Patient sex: M
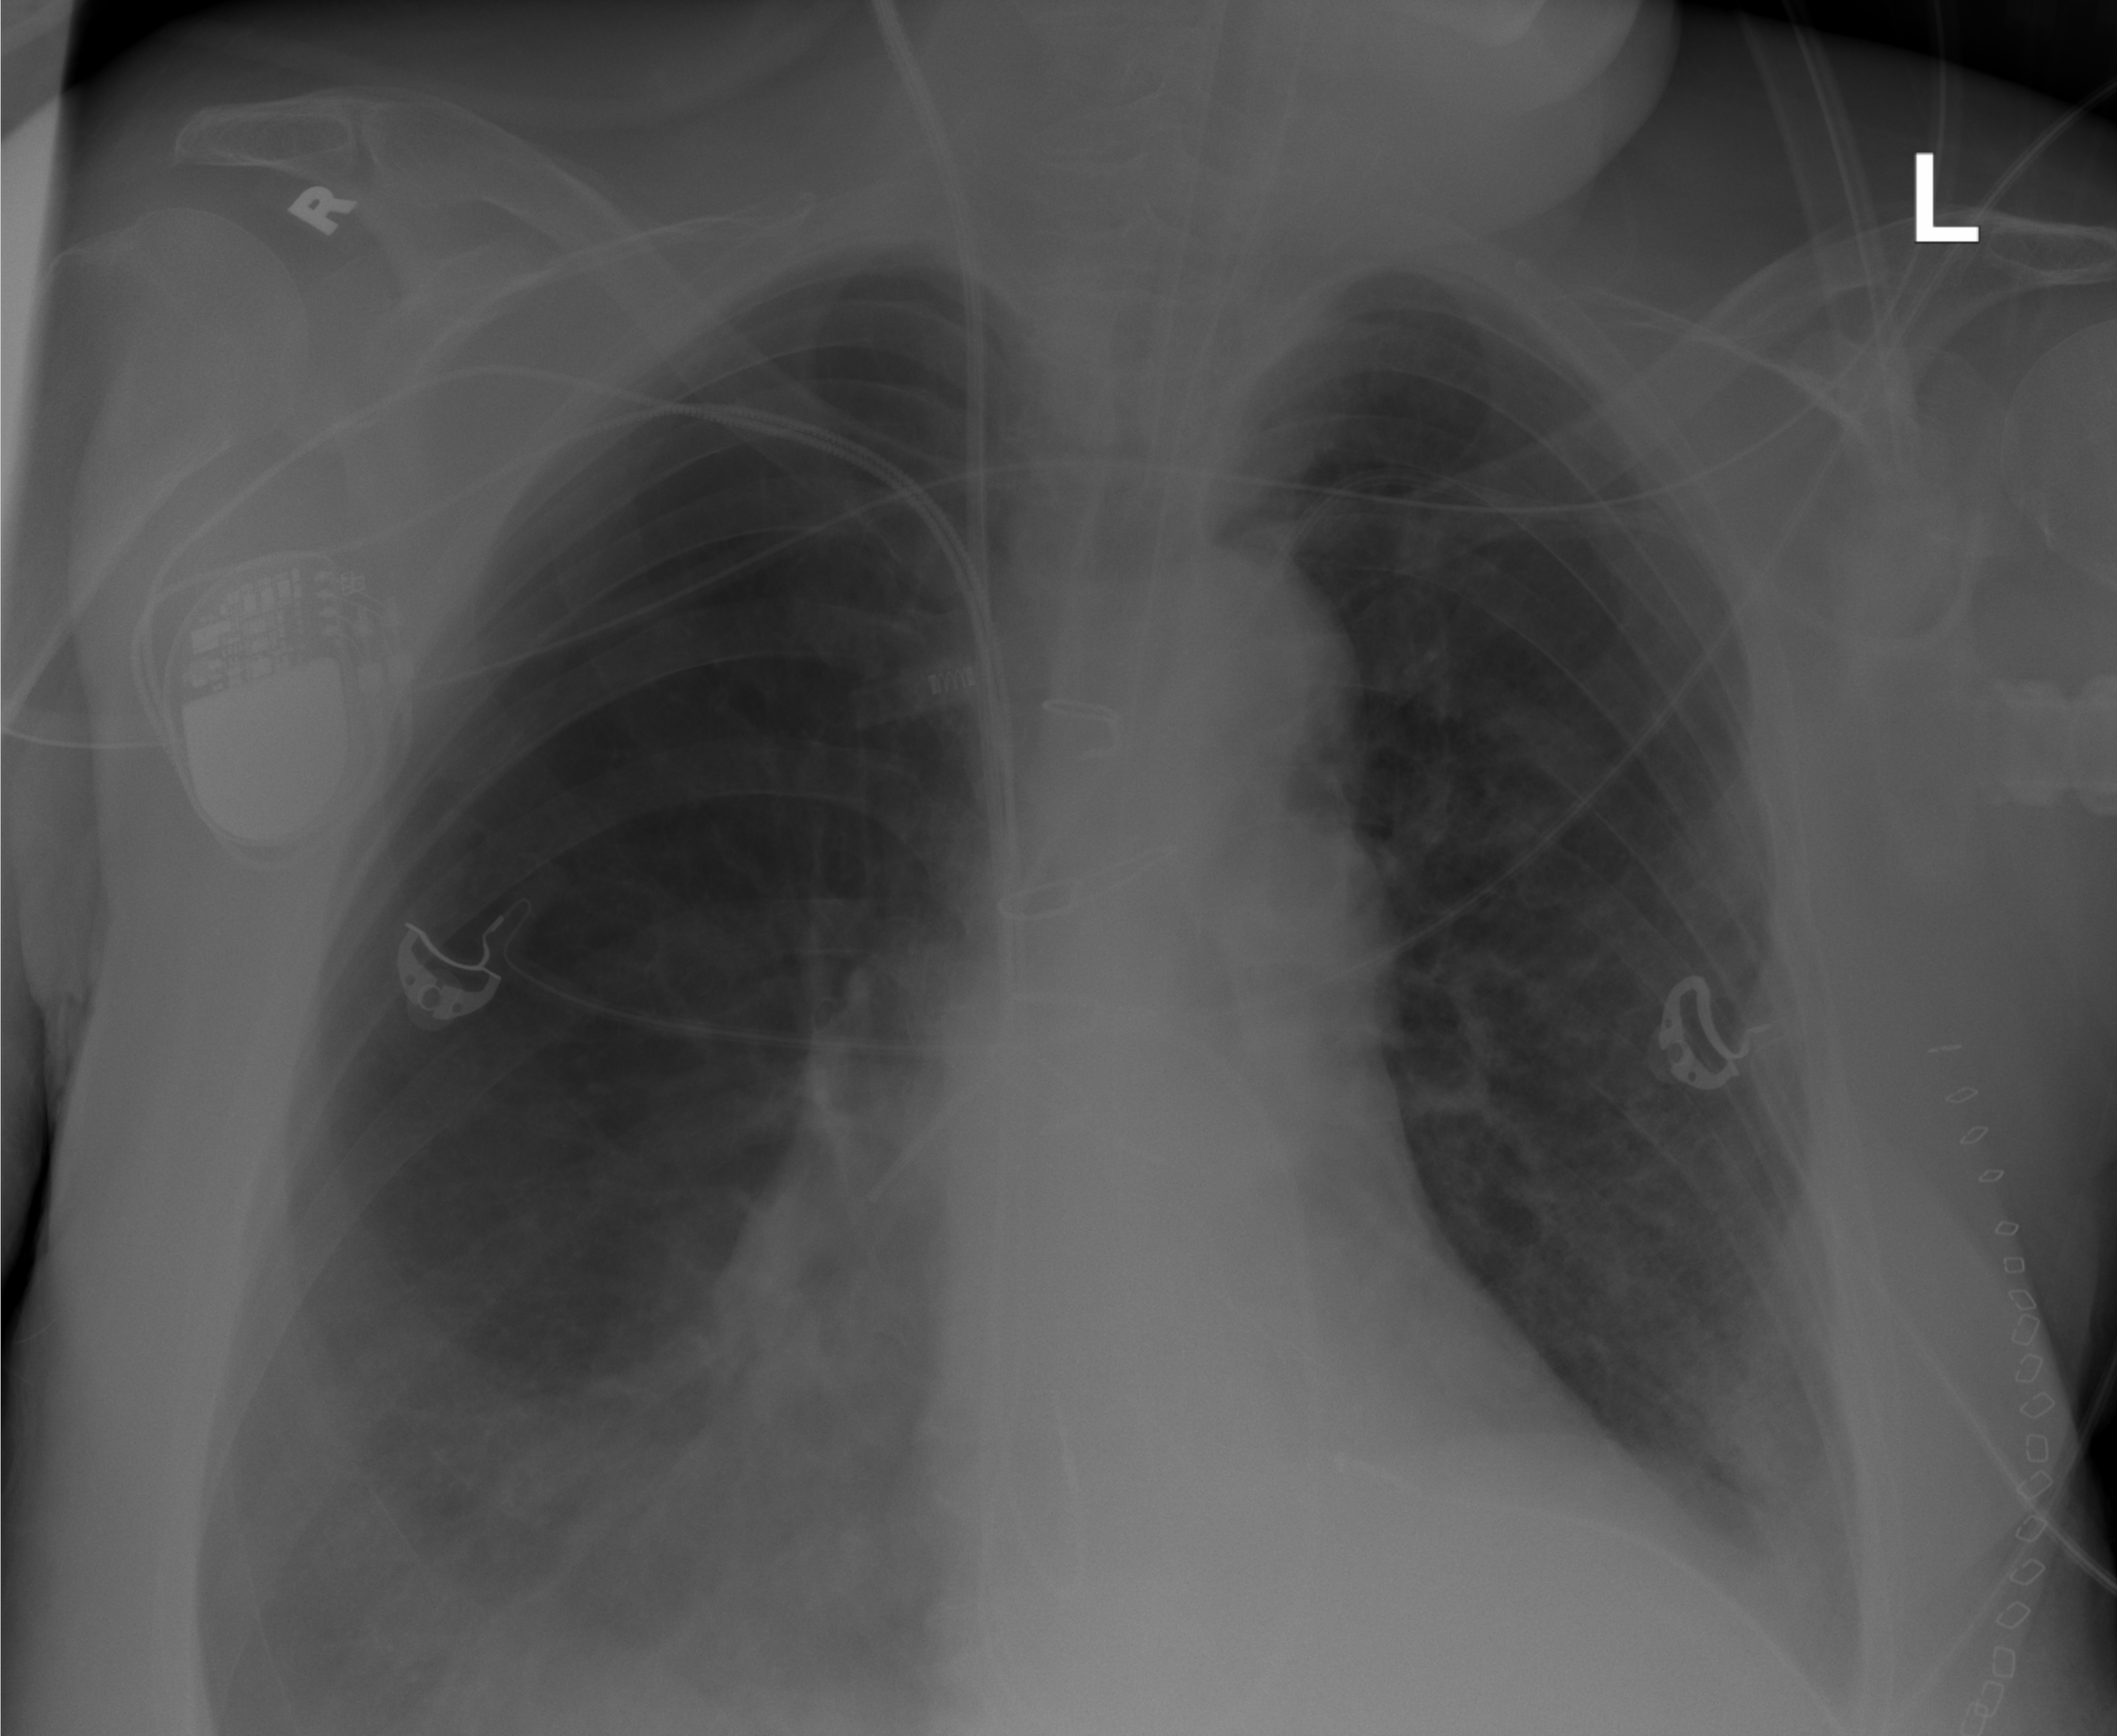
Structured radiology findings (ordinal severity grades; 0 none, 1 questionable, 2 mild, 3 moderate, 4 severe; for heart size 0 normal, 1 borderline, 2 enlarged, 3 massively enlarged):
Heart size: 0
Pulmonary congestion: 2
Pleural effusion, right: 2
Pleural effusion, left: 1
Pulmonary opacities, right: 1
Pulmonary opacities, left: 2
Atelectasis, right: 2
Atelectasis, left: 2